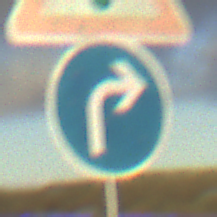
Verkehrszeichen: VorgeschriebeneFahrtrichtungRechts
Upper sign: Lichtzeichenanlage
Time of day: SunriseSunset
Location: Outdoor (Nature)
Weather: PartlyCloudy
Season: NotSpecified
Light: Natural